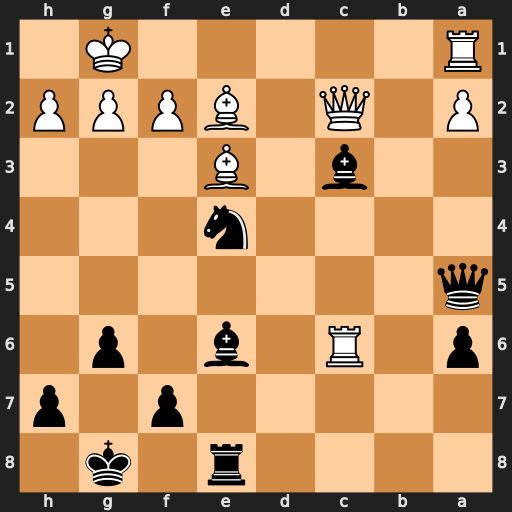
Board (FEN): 4r1k1/5p1p/p1R1b1p1/q7/4n3/2b1B3/P1Q1BPPP/R5K1
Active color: b
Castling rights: -
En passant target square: -
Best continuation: Bxa1 Qxe4 Bd7 Qb1 Bxc6